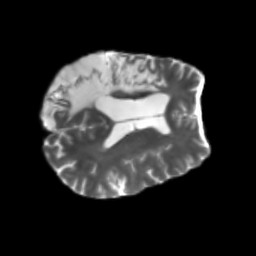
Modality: T2w
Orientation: axial
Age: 43
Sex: male
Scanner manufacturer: siemens
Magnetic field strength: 3 T
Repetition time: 5.25 s
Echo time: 0.08 s